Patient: sex M, age 66
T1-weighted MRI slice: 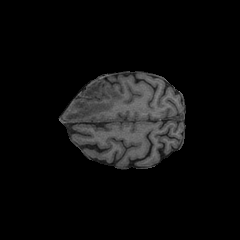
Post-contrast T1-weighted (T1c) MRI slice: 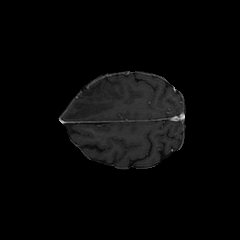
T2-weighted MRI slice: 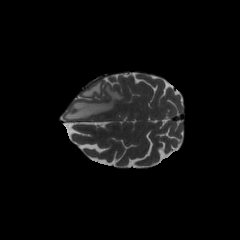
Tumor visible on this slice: yes
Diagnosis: Glioblastoma, IDH-wildtype
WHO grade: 4